Question: I am currently having a problem where when the jQuery Load is called an element which was previously updateable is no longer updateable it reverts to its original state and although it is still accessible and updateable the visual on the screen does not change.
The element is in the a partial view in the layout page. While the load event is being called from a click in a '<li>' menu item. Which then calls load and attempts to get the possible changes in cart.

'''
<div id="cart" style="float:right;clear:right;margin-top:31px;height:21px;">
<span>
<a href='/ShoppingCart/ShoppingCart'><img style='height:16px;margin-bottom:5px;' src='../Content/images/cartImage.gif' alt='cart' />0 Total : 0</a>
</span>
</div>
'''
'''
function GetCart() {
var url = "/ShoppingCart/GetCartAmount/";
$.ajax({
url: url,
data: {},
cache: false,
type: "POST",
success: function (result) {
var markup = "<span> <a href='/ShoppingCart/ShoppingCart'><img style='height:16px;margin-bottom:5px;' src='../Content/images/cartImage.gif' alt='cart'/></a> " +
result.ItemCount + " Total: " + result.Total + "</span>";
$("#cart").html(markup);
alert($('#cart').html());
alert("after set");
},
error: function (reponse) {
alert("error : " + reponse);
}
});
}
'''
The Ajax code is in a function with other processing.
'''
$.ajax({
url: data.redirectUrl,
dataType: "html",
success: function (responseText) {
var tempDiv = $.parseHTML(responseText);
$("#result").html(tempDiv).show();
}
});
GetCart();
'''
'''
<HttpPost()>
Function GetCartAmount() As ActionResult
Dim ItemCount = GetCart().Count
Return Json(New With {.Total = GetCartTotal().ToString, .ItemCount = ItemCount})
End Function
Public Function GetCart() As List(Of WebItemModel)
Dim retValue As New List(Of WebItemModel)
If Session("Cart") IsNot Nothing Then
retValue = DirectCast(Session("Cart"), List(Of WebItemModel))
End If
Return retValue
End Function
'''
If any further code should be provided please do tell me. I didn't post it all since it would take up too much space and possibly confuse people. Also to make a point it initially works before the jQuery load occurs.
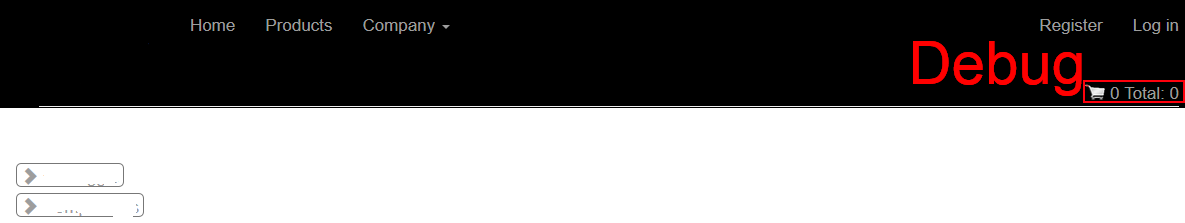
Answer: I finally got it working by doing the following
'''
function GetCart() {
var url = "/ShoppingCart/Cart/";
var $partialDiv = $('#PartialCart div')
$.get(url, function (data) {
$partialDiv.replaceWith(data);
});
}
'''
It seems to be working perfectly now the replaceWith did the trick for me.
'''
Public Function GetCart() As List(Of WebItemModel)
Dim retValue As New List(Of WebItemModel)
If Session("Cart") IsNot Nothing Then
retValue = DirectCast(Session("Cart"), List(Of WebItemModel))
End If
Return retValue
End Function
'''